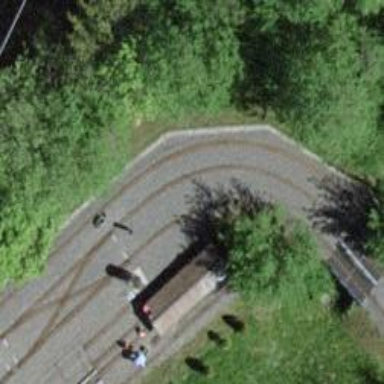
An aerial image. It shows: Miniature railway with single track.